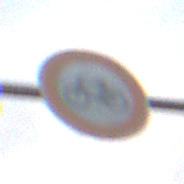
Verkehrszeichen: VerbotRadverkehr
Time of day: SunriseSunset
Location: Outdoor (Nature)
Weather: PartlyCloudy
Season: NotSpecified
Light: Natural